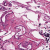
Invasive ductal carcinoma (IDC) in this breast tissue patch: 0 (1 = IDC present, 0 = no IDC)